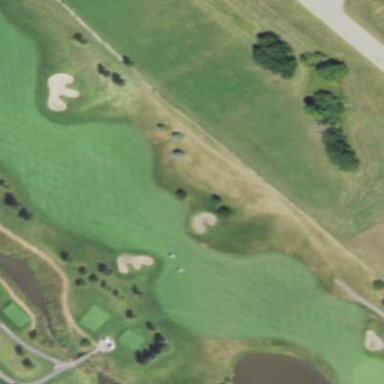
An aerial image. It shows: Grassy area designated as golf fairway.